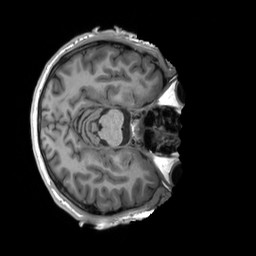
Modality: T1w
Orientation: axial
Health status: healthy
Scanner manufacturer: siemens
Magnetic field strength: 3 T
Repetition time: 2.3 s
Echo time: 0.00207 s